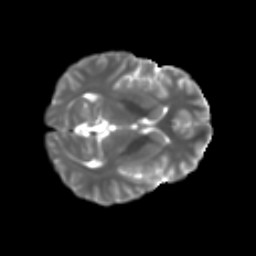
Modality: T2w
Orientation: axial
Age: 22
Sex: male
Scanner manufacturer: ge
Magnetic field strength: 3 T
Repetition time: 7.8 s
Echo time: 0.0606 s